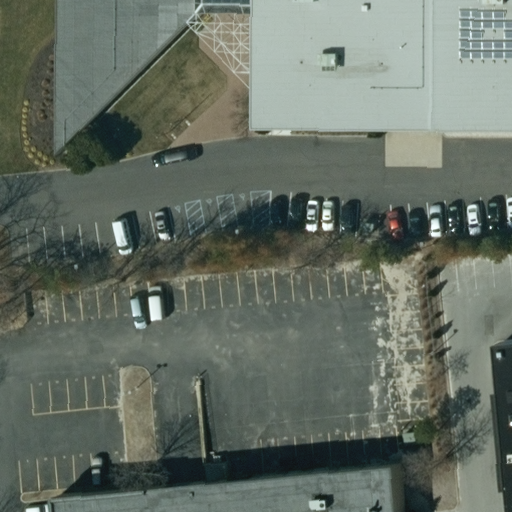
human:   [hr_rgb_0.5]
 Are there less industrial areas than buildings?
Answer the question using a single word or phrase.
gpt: yes

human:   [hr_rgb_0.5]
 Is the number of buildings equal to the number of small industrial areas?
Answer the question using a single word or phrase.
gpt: no

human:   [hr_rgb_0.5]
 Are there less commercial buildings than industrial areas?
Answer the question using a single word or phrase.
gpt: no

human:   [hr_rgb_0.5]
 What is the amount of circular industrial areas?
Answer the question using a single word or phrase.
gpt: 0

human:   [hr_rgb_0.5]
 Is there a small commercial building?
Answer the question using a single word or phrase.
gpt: yes

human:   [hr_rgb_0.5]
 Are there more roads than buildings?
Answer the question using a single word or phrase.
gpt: no

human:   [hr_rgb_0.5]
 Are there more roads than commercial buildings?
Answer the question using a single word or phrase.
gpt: no

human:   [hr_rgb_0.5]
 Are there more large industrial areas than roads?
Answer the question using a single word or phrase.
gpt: no

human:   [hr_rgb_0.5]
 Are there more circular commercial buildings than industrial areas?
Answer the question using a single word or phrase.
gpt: no

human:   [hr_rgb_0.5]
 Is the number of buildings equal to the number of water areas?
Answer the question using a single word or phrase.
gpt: no

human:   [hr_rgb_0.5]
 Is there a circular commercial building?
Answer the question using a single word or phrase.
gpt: no

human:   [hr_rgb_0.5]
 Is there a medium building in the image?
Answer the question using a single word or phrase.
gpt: no

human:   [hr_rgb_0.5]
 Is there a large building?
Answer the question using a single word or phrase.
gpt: yes

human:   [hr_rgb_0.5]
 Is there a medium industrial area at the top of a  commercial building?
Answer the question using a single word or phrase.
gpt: no

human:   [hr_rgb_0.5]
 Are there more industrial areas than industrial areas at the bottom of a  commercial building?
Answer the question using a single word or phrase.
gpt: no

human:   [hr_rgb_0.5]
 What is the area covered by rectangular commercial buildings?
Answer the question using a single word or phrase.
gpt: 3m2

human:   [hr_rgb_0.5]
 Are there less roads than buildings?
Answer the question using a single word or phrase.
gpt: yes

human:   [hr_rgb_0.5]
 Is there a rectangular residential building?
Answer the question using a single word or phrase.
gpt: no

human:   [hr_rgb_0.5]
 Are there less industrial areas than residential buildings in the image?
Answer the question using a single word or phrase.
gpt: no

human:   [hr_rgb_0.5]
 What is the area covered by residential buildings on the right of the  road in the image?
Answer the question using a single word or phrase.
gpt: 0m2

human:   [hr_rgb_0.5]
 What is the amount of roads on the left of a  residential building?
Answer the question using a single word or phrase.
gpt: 0

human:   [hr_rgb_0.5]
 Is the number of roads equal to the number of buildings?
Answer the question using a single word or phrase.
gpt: no

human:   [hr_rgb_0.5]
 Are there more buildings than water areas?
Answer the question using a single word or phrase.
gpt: yes

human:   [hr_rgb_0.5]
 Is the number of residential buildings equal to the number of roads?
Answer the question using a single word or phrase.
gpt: no

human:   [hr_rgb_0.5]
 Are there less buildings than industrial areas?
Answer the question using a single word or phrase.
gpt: no

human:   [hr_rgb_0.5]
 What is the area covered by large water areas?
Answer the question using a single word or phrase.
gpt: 0m2

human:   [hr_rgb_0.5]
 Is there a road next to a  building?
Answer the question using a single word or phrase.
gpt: yes

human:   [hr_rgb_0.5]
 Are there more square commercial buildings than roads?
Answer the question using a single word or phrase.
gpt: no

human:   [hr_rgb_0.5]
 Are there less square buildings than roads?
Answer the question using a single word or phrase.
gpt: yes

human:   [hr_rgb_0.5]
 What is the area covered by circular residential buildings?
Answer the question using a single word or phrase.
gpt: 0m2

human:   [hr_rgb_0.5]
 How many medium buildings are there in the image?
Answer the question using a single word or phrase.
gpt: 0

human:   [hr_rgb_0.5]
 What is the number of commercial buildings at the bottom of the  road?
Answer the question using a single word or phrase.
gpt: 2

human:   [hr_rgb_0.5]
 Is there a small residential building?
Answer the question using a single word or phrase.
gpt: no

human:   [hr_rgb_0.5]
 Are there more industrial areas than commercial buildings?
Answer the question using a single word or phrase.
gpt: no

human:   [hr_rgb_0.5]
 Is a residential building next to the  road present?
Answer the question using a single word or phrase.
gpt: no

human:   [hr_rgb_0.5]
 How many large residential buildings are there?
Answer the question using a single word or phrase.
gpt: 0